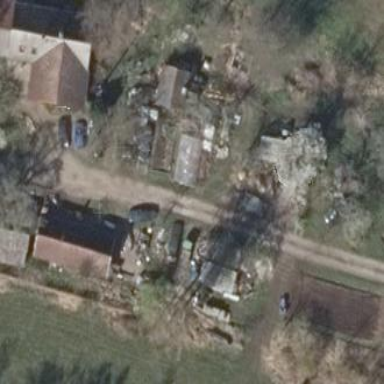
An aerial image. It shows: Farmyard area.